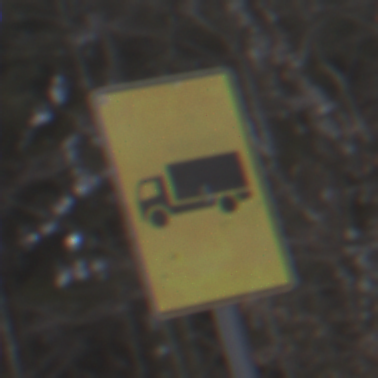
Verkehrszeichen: KFZZulaessigeGesamtmasse3Komma5TOhnePfeilsymbol
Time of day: Midday
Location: Outdoor (Nature)
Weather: Overcast
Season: Autumn
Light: Natural